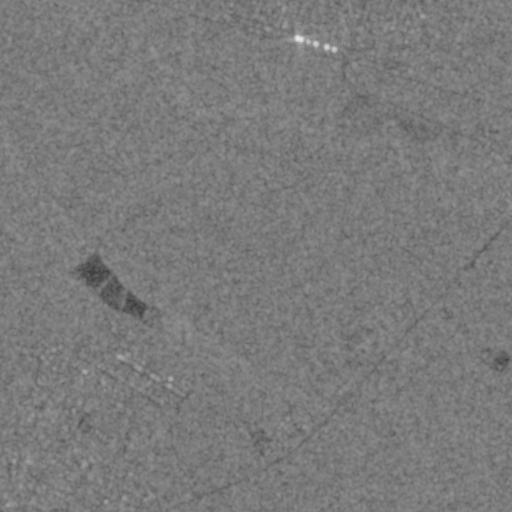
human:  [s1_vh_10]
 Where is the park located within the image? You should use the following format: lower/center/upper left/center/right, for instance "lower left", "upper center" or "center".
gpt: The park is located in the lower left of the image.
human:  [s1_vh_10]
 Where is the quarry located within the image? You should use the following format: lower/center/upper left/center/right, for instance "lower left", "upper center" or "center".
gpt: The quarry is located in the lower right of the image.
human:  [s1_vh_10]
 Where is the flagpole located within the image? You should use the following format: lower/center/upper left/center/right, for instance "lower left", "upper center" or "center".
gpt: The flagpole is located in the lower left of the image.
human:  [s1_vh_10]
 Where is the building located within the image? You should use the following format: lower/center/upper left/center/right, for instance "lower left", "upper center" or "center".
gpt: There is no building in the image.

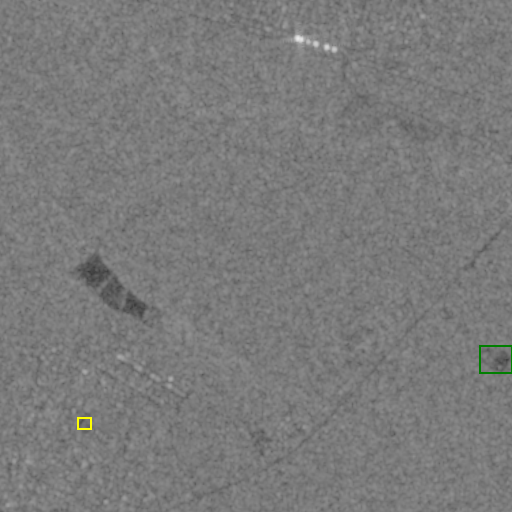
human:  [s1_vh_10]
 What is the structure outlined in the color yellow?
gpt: The structure outlined in yellow is a park.
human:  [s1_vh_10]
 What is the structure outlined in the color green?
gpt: The structure outlined in green is a quarry.
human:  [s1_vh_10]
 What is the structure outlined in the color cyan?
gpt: There is no cyan outline.